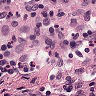
Metastatic tissue present: no